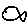
Label: fish